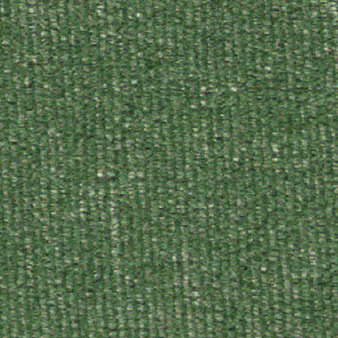
Label: other